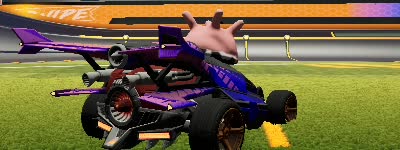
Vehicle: aftershock